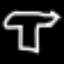
Label: mushroom